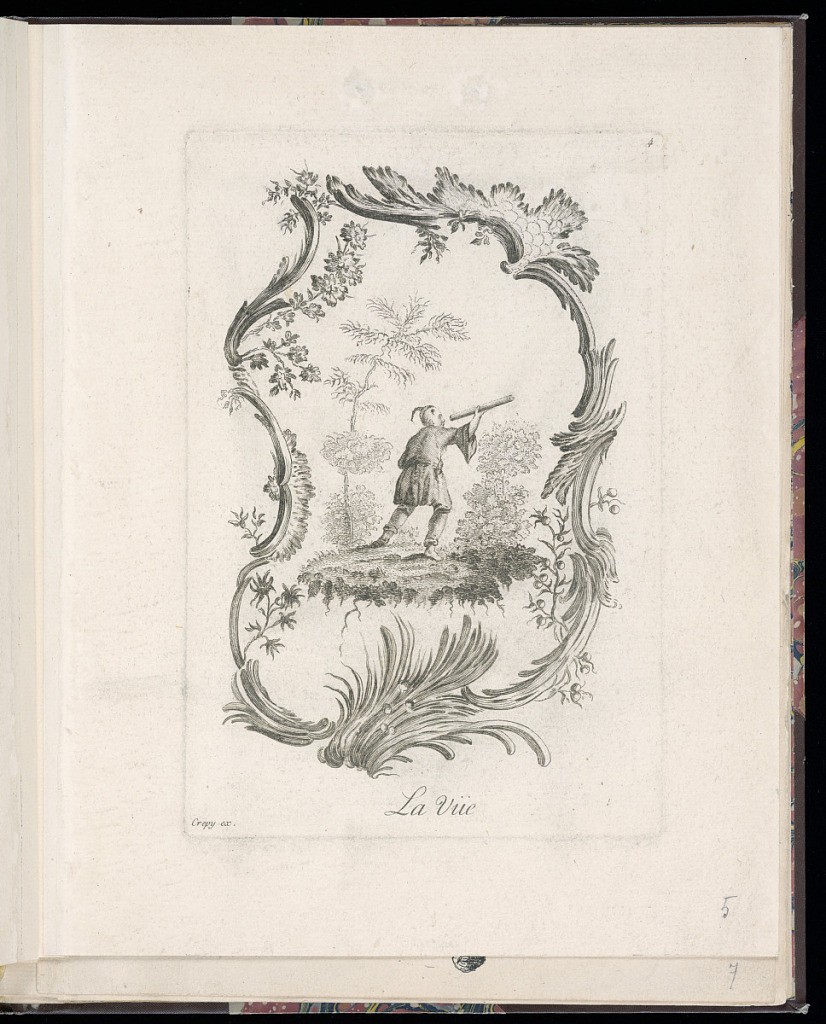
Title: La Vüe
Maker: Jean-Baptiste Pillement, French, 1728–1808
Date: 1758–89
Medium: Etching on laid paper
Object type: Print
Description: Print titled ‘Sight' from a series of six prints, (including title page) depicting personifications of the five senses, represented by chinoiserie figures within rococo-style cartouches. A man stands in profile, in the middle of a cartouche, surrounded by plants and trees, holding a telescope to his eye, looking out towards the right. The cartouche is decorated with rococo-style ornament with flowers and sprigs. The title is lettered below and the print is signed.